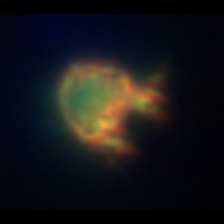
Taxon: Ciliates
Group: Other